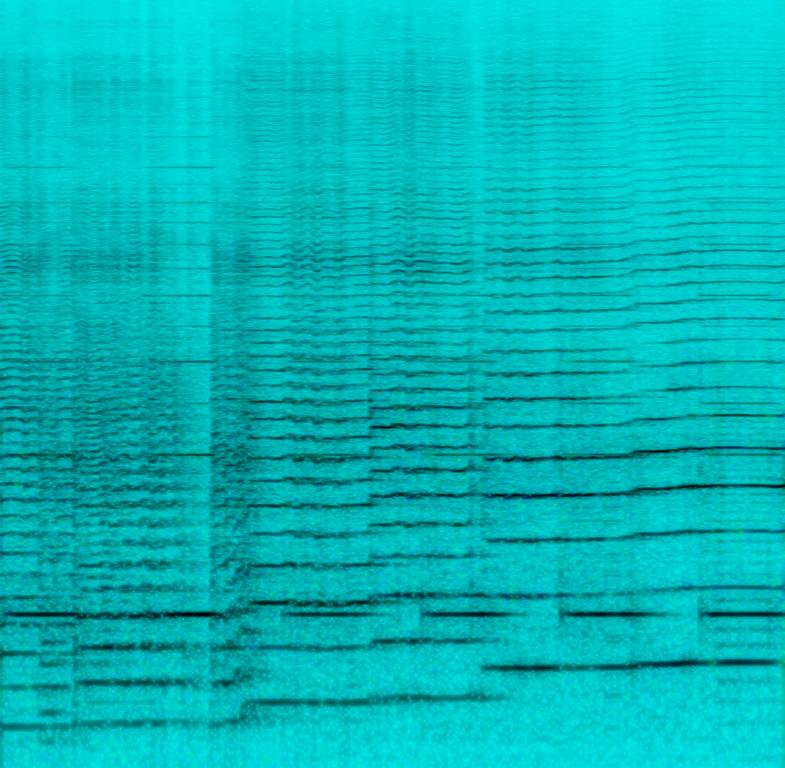
This audio contains a saxophone player playing along to a high beeping tone that seems not to be part of the music. In the background you can hear people laughing. THis song may be playing live at a jazz performance.